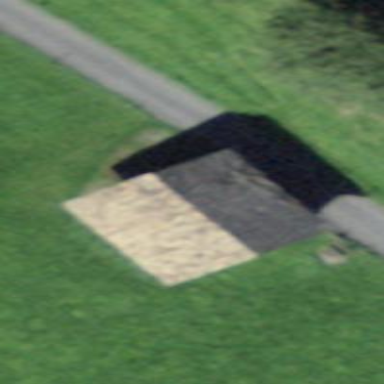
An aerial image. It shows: Barn.